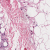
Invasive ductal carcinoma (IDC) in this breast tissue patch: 0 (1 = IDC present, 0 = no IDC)